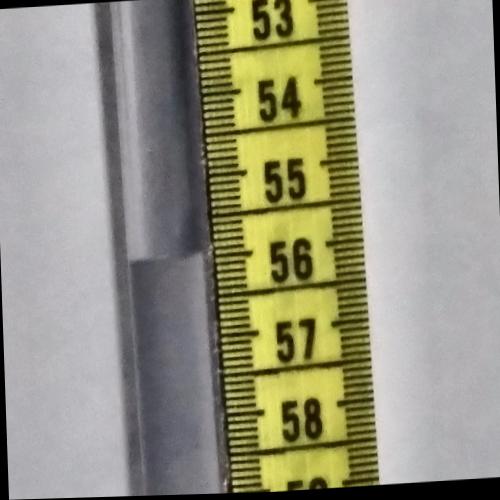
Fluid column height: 55.9 cm